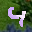
Label: 4